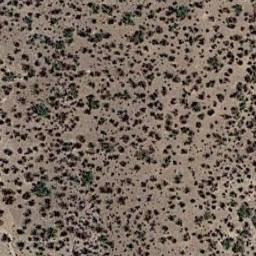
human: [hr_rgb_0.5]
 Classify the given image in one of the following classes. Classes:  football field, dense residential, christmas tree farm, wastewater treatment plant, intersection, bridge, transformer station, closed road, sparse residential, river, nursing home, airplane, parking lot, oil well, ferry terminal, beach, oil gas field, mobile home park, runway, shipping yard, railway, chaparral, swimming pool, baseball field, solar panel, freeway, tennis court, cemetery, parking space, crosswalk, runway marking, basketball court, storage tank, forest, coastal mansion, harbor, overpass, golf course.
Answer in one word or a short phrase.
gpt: chaparral